Question: Alright, so I've got this footer code I got off the Zurb website and I edited it and played with it to make it what I needed. But now I've got a problem.

See how the News & Media column is shoved far to the right? Can anyone help me fix my code?
HTML
'''
<footer class="footer">
<div class="row full-width">
<h4>Looking for Something?</h4>
<div class="small-6 medium-3 large-2 columns">
<div class="sitemap">
<h5>C-A-L Innovations</h5>
<ul class="footer-links">
<li><a href="index.html">Home</a></li>
<li><a href="https://calinnovations.wordpress.com/">Blog</a></li>
</ul>
</div>
</div>
<div class="small-6 medium-3 large-2 columns">
<div class="sitemap">
<h5>Understanding CALi</h5>
<ul class="footer-links">
<li><a href="pandp.html">Purpose & People</a></li>
<li><a href="core.html">Core Strengths</a></li>
<li><a href="dream.html">The Dream</a></li>
<li><a href="policies.html">Policies</a></li>
</ul>
</div>
</div>
<div class="small-6 medium-3 large-2 columns">
<div class="sitemap">
<h5>Innovations</h5>
<ul class="footer-links">
<li><a href="kinkless.html">Kinkless</a></li>
<li><a href="comingsoon.html">Coming Soon</a></li>
</ul>
</div>
</div>
<div class="small-6 medium-3 large-2 columns">
<div class="sitemap">
<h5>News & Media</h5>
<ul class="footer-links">
<li><a href="social.html">Social Media</a></li>
<li><a href="press.html">Press Releases</a></li>
<li><a href="contactus.html">Contact Us</a></li>
</ul>
</div>
</div>
</div>
</footer>
'''
CSS
'''
/* Footer Styles */
.full-width {
max-width: 1400px;
}
.footer {
background-color: #016B98;
padding: 1rem;
text-align: center;
color: #fff;
}
.footer h4 {
font-size: 15px;
}
.footer h5 {
font-size: 13px;
}
.footer li {
font-size: 13px;
}
.footer a {
color: white;
}
.footer a:hover {
color: #BCD955;
}
.footer a:visited {
color: #FF859C
}
.footer li {
text-decoration: none;
list-style-type: none;
}
.footer h4 {
color: #BCD955;
}
.footer .sitemap{
text-align: left;
}
'''
Please & thank you for your help!
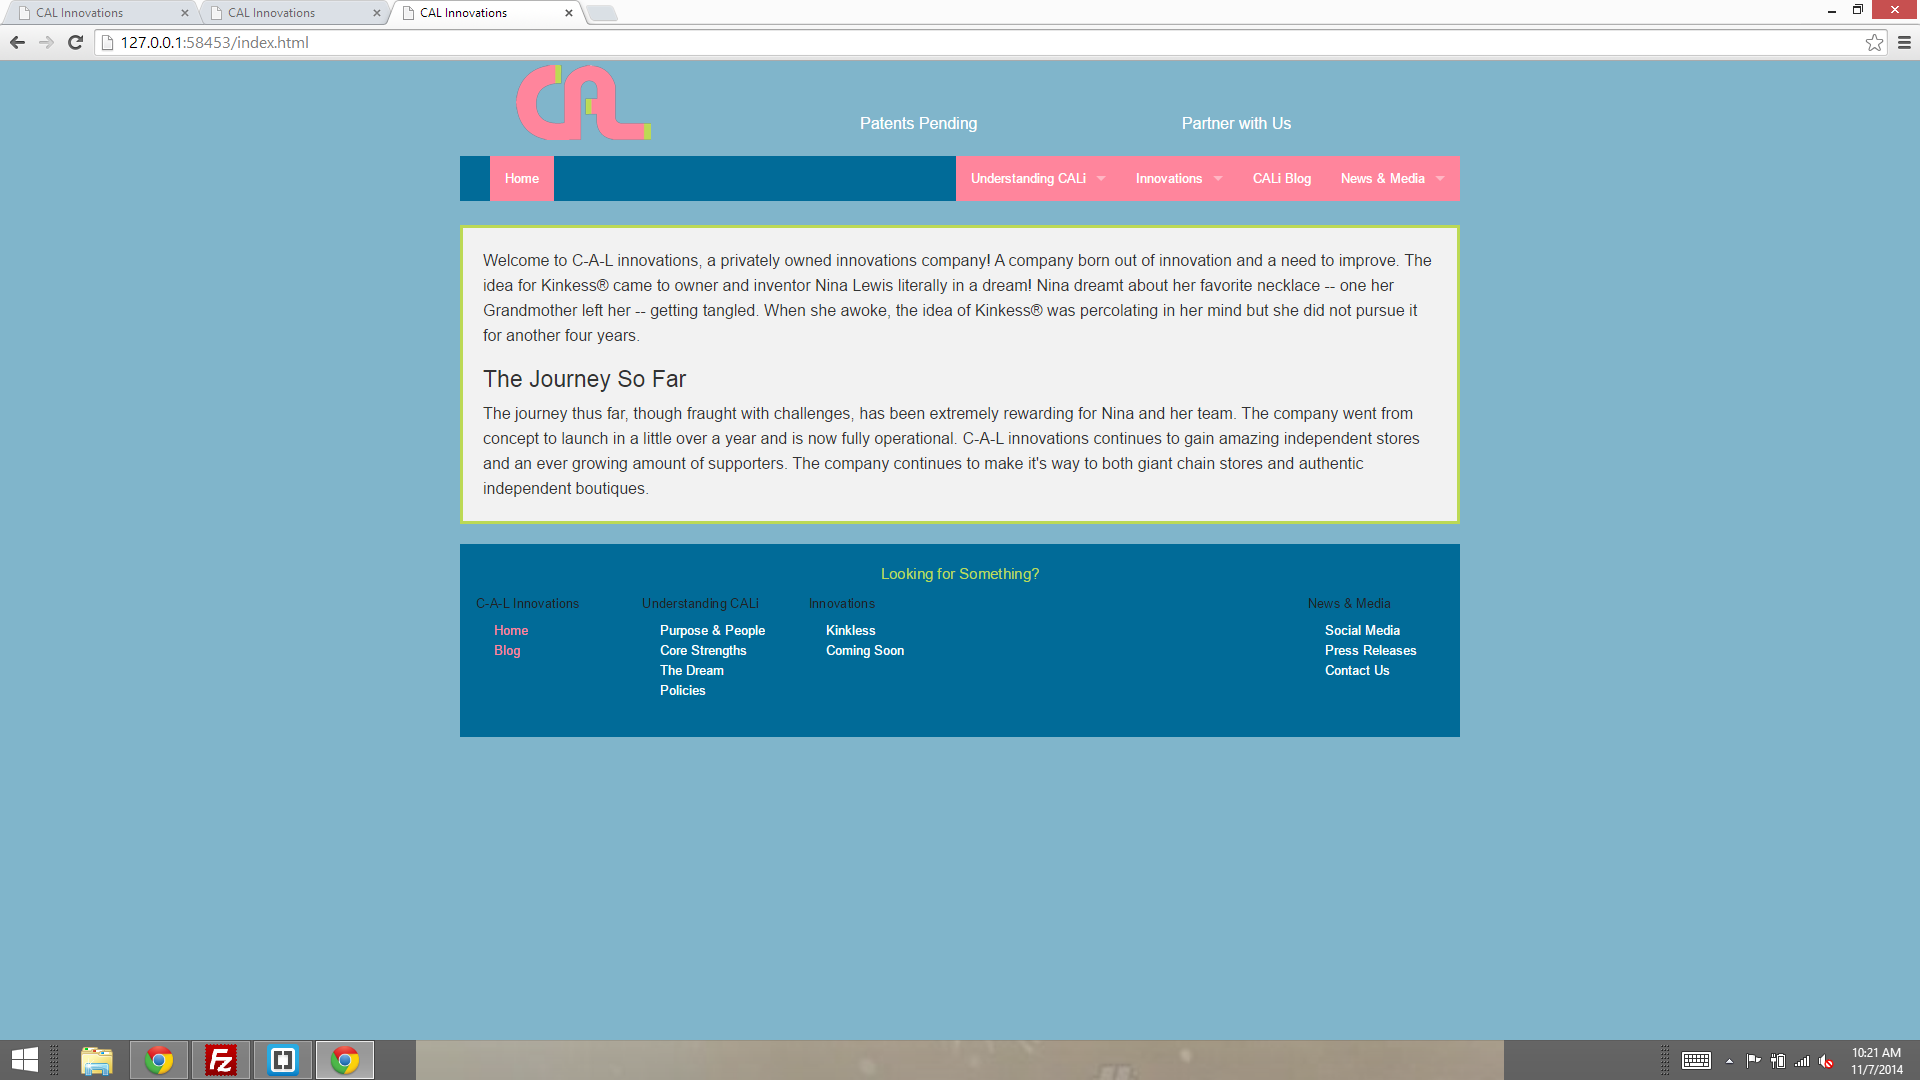
Answer: IT looks like you are using a grid, and you have four columns.
'div class="small-6 medium-3 large-2 columns">'
for small you have 6 'small-6', so each group will take up one half of the page.
for medium you have 3 'medium-3', so each group will take up 1/4 of the page.
But for large: you have 'large-2', which means you have an additional blank space. (2, 4, 6, 8)
Try setting the 'large-2' to 'large-3' and see if that helps.
I do believe that is the problem with this one.